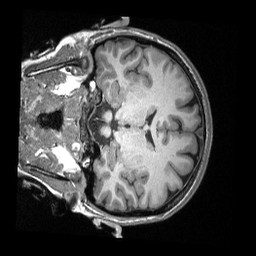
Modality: T1w
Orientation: coronal
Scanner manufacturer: siemens
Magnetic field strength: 3 T
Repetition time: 2.3 s
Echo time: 0.00308 s